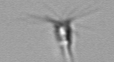
Label: Calciopappus